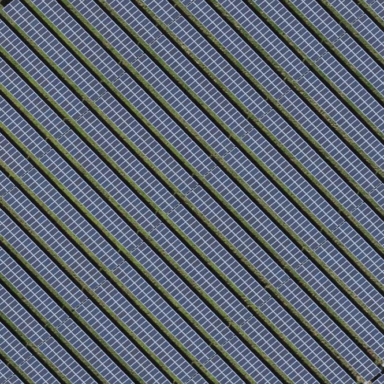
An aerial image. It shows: Solar photovoltaic panel generator.